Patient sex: M
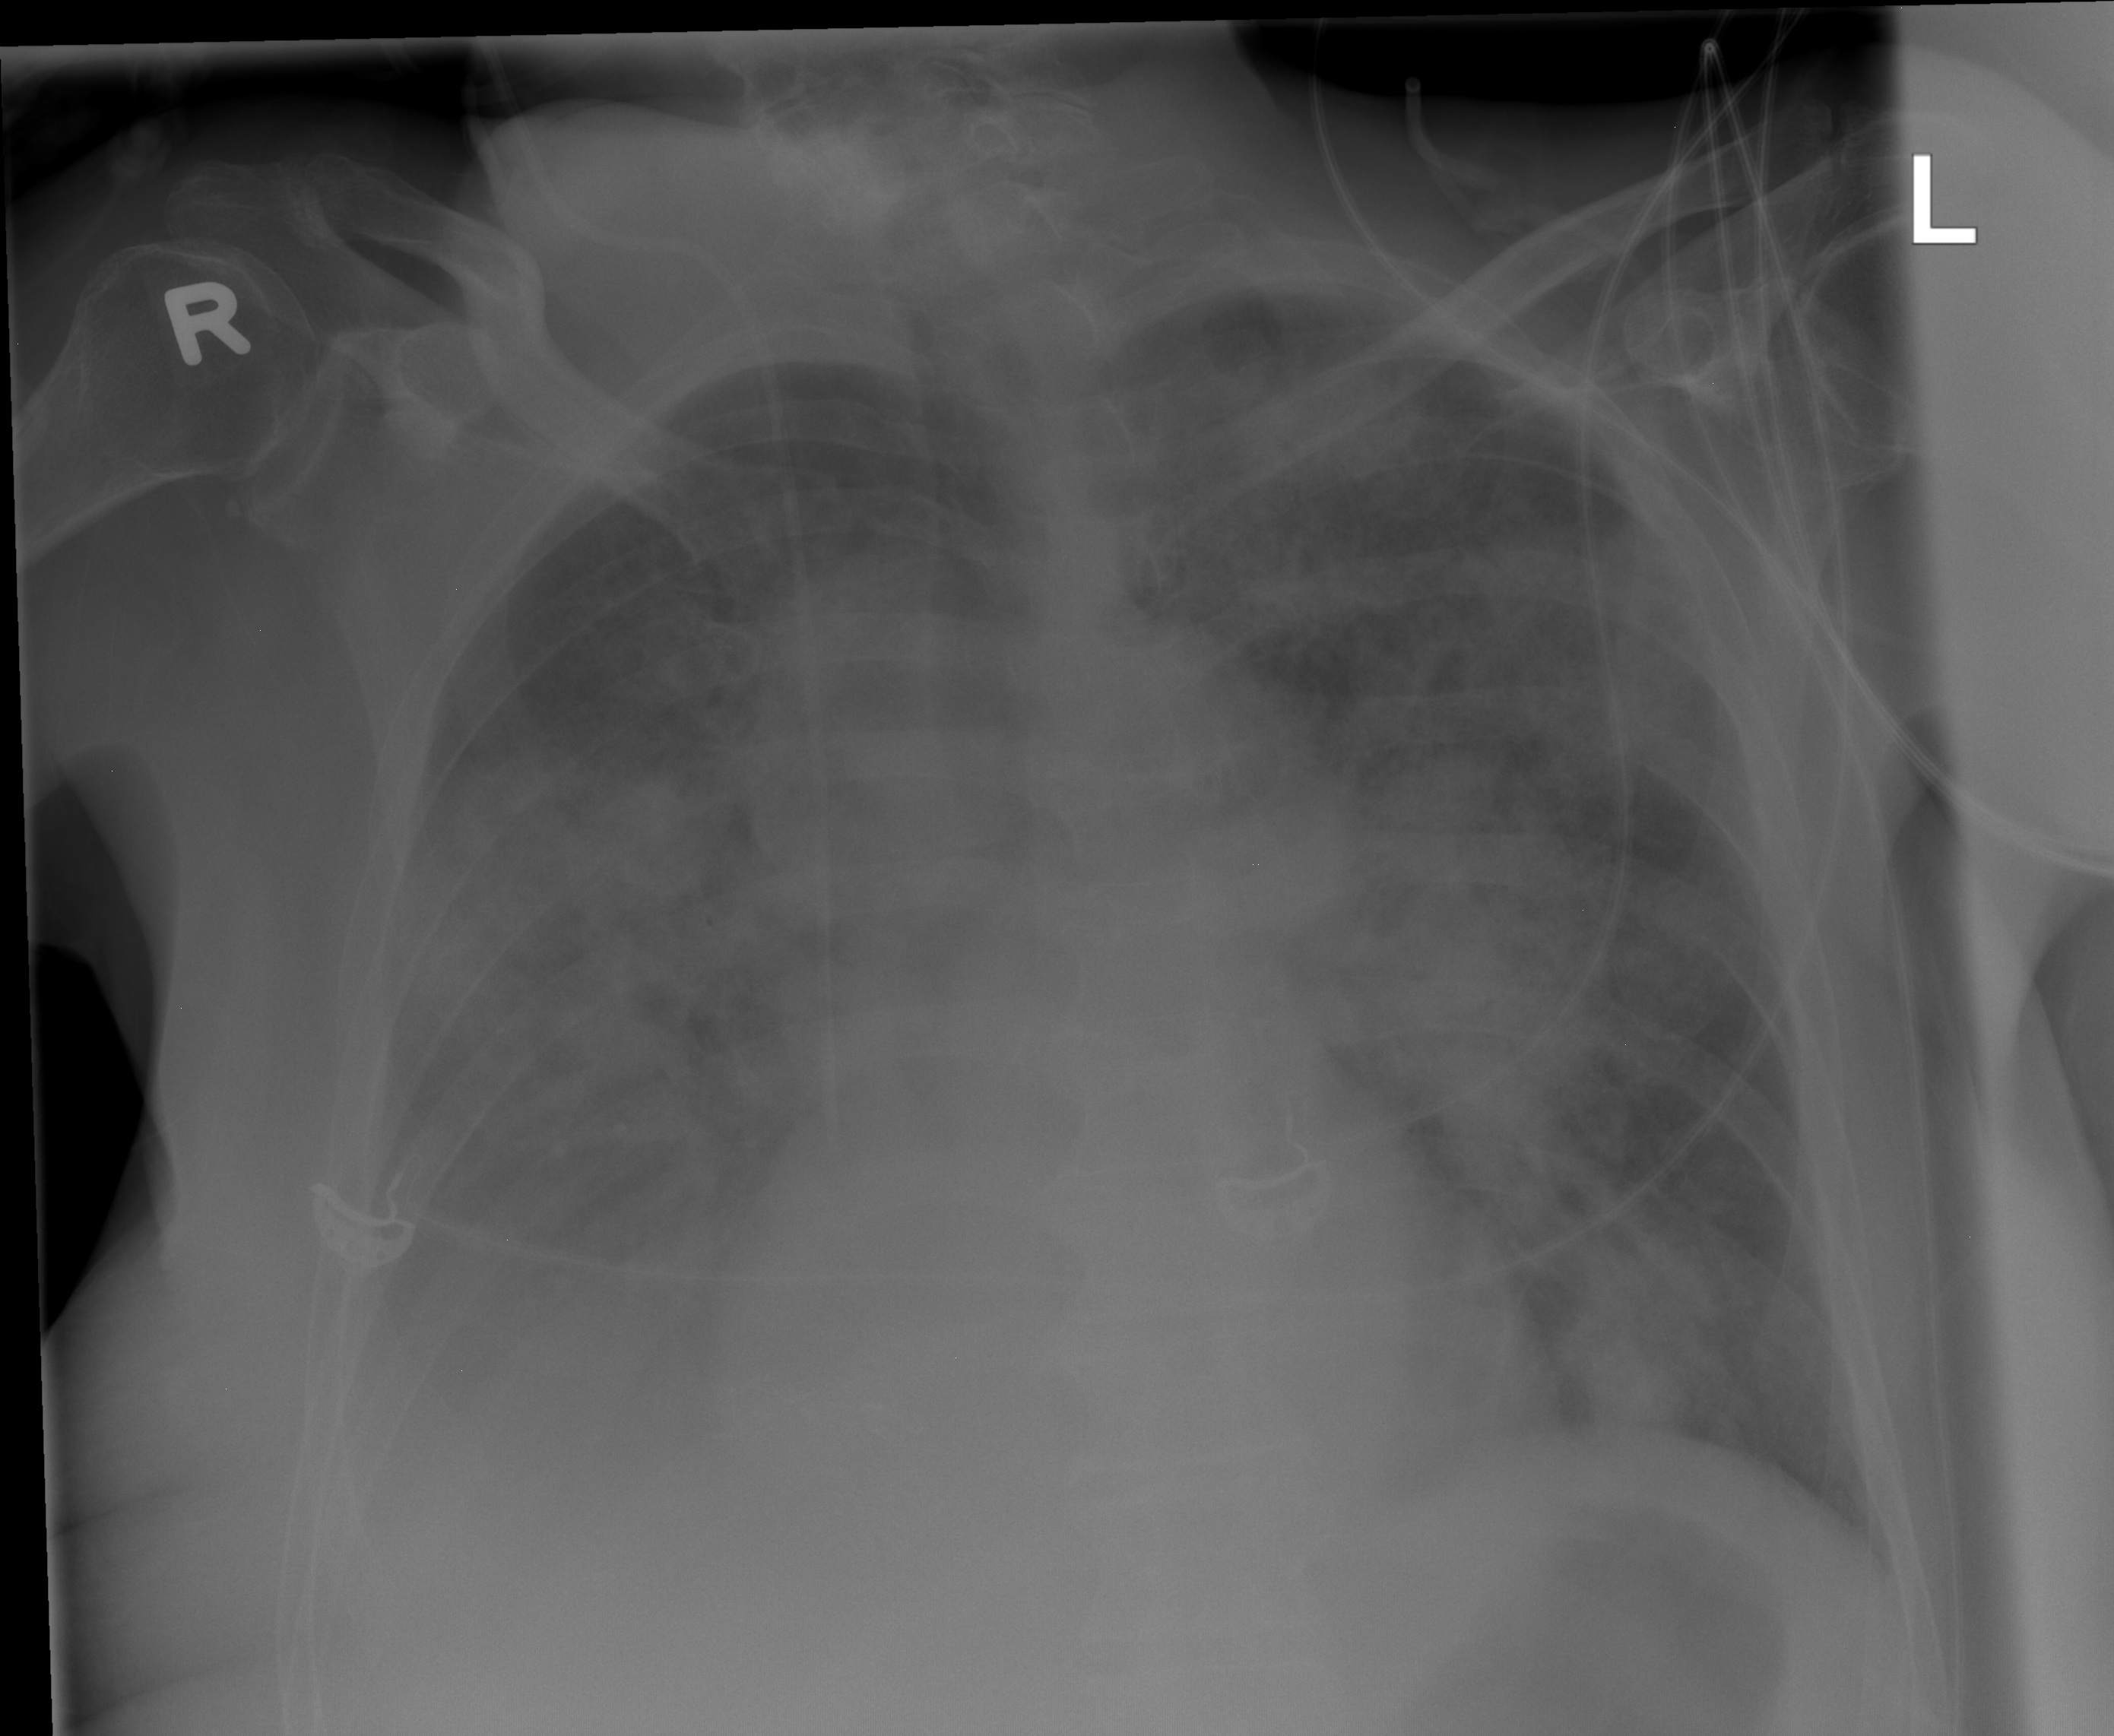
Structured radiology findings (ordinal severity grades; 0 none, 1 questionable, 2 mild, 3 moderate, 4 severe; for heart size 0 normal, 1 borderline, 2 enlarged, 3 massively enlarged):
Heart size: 0
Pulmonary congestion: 0
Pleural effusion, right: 3
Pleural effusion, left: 0
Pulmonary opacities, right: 4
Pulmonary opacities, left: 3
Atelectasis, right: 0
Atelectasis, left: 0